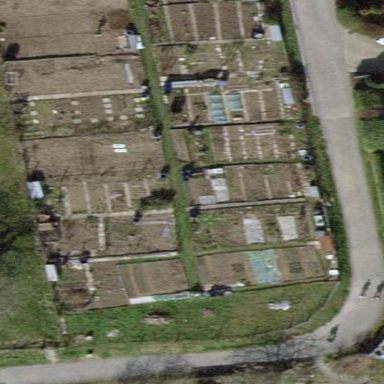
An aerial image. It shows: Allotments area.